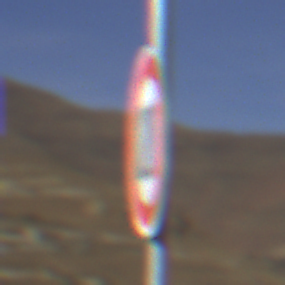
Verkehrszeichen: Geschwindigkeit120
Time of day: Midday
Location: Outdoor (Nature)
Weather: Clear
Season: NotSpecified
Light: Natural